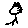
Label: cat